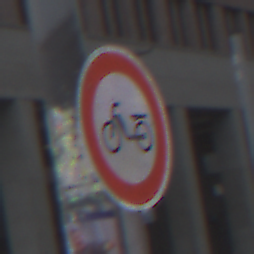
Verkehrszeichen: VerbotMofas
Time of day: MorningAfternoon
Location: Outdoor (Urban)
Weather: Overcast
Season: NotSpecified
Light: Natural